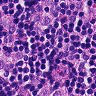
Metastatic tissue present: yes